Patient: sex M, age 62
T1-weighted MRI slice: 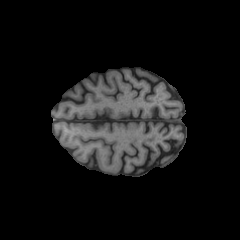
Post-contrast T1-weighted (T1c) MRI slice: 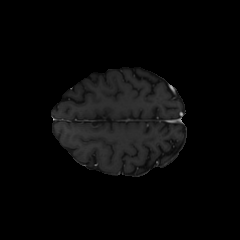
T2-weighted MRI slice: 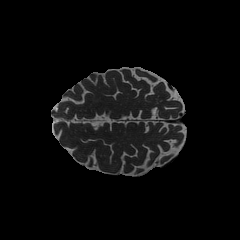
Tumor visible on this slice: no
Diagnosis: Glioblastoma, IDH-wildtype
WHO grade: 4